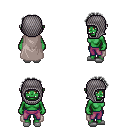
a pixel art fantasy rpg character, female body template, orc, green skin, gray cape, magenta pants, gray curly afro hairstyle, chain hood, white slippers, four views (front, back, left, right), 2x2 character sprite sheet, small pixel art, hard edges, no anti-aliasing